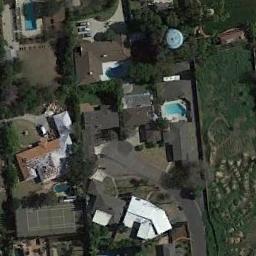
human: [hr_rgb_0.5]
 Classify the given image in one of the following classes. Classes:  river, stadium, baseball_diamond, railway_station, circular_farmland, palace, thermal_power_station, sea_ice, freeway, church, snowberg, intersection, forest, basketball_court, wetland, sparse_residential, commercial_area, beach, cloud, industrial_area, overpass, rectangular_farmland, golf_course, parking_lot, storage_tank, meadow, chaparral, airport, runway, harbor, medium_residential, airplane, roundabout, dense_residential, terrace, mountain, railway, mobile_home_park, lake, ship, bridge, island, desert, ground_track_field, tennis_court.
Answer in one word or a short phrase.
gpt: tennis_court